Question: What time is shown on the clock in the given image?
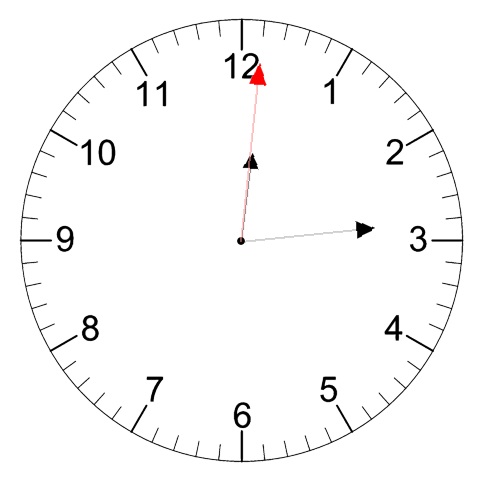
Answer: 12:14:01